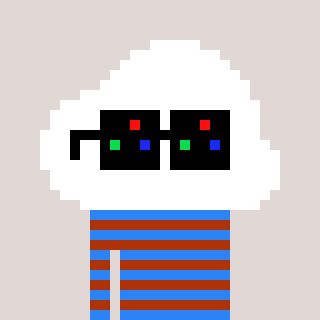
a pixel art character with square black sunglasses, a cloud-shaped head and a hotbrown-colored body on a warm background